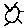
Label: sun